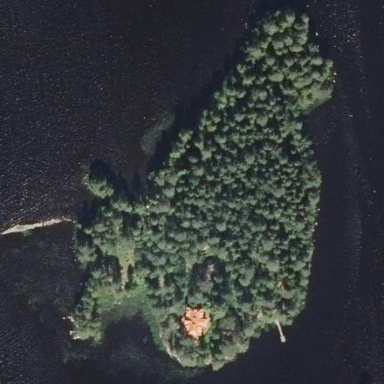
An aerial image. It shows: Islet.